Aerial crown-view tile of a tropical tree (Barro Colorado Island, Panama), acquired 20250317:
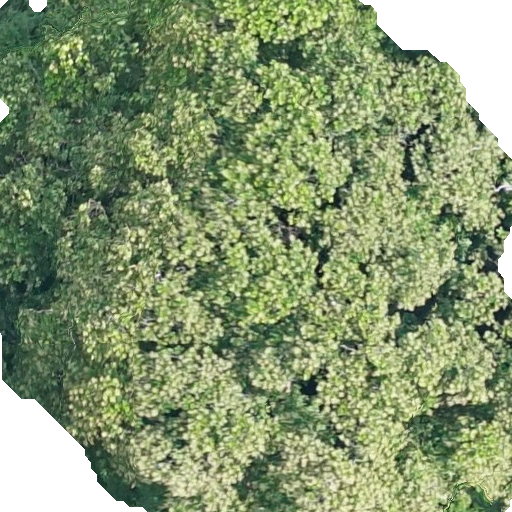
Species: Anacardium occidentale
GBIF accepted scientific name: Anacardium occidentale
Crown area: 420.224 m²